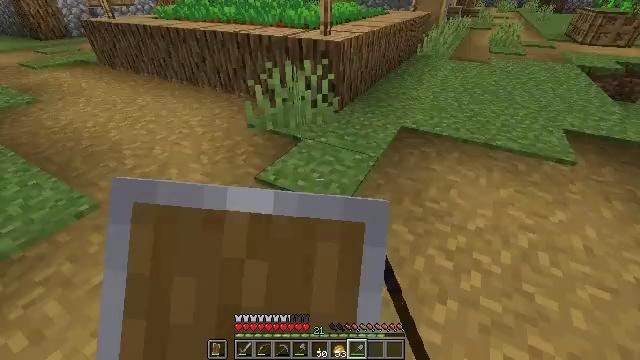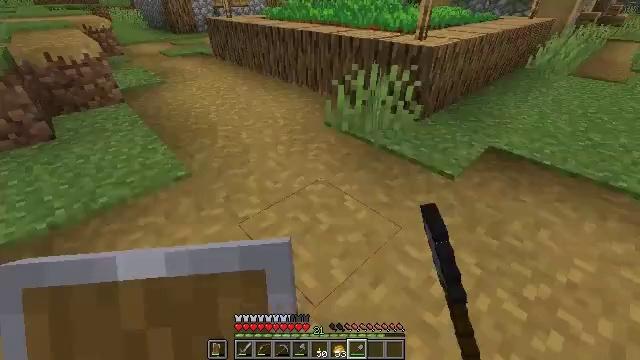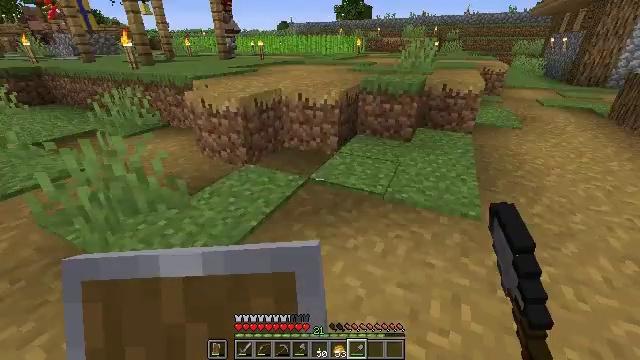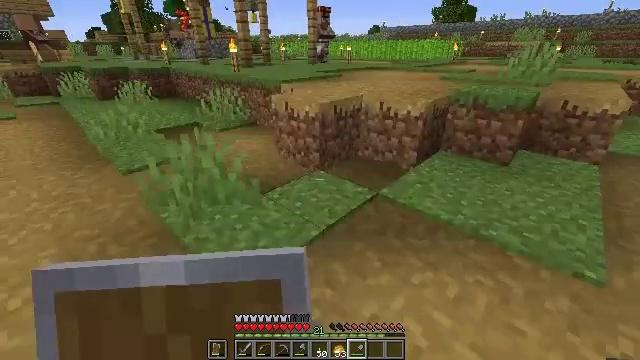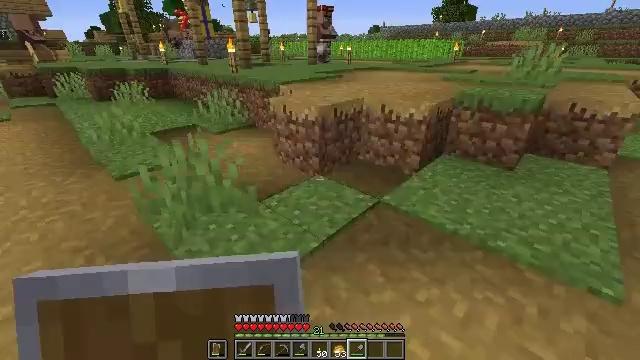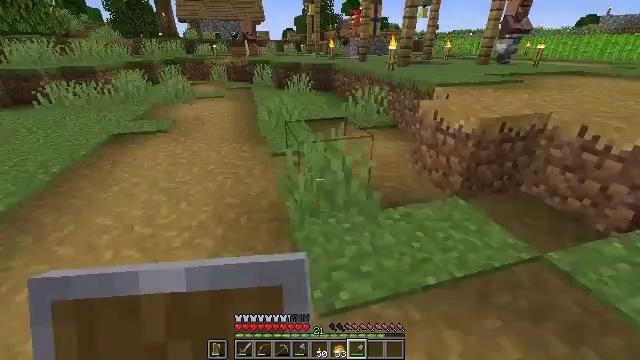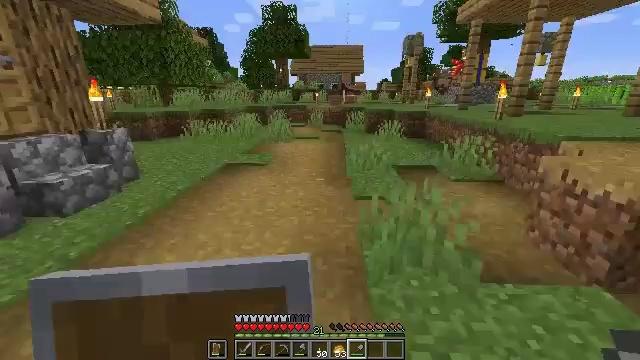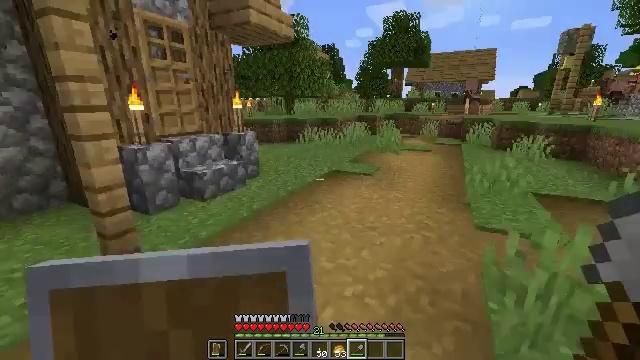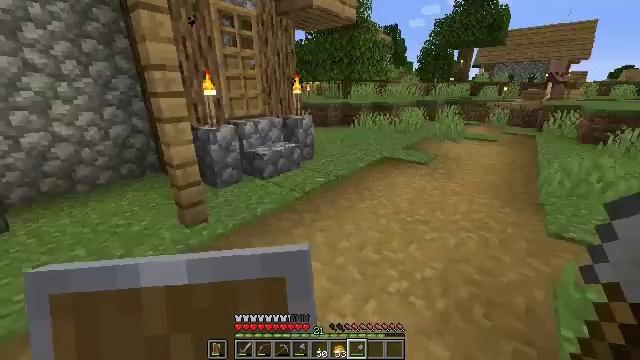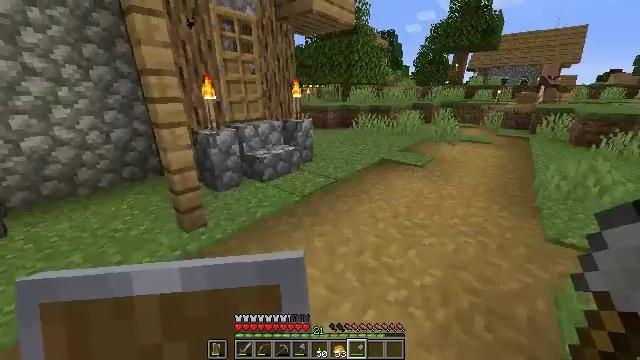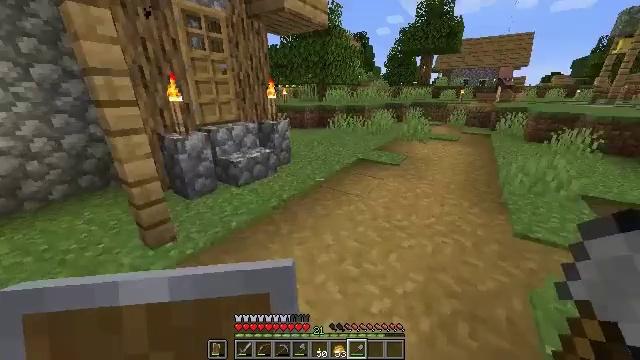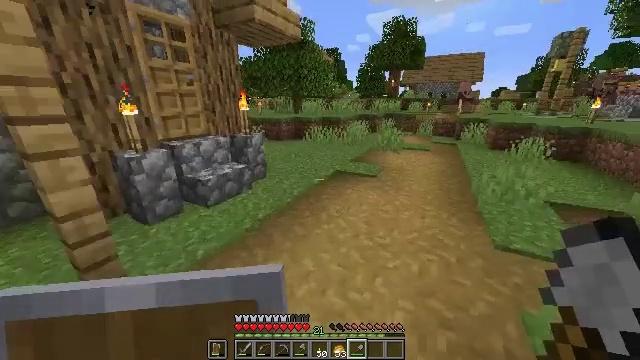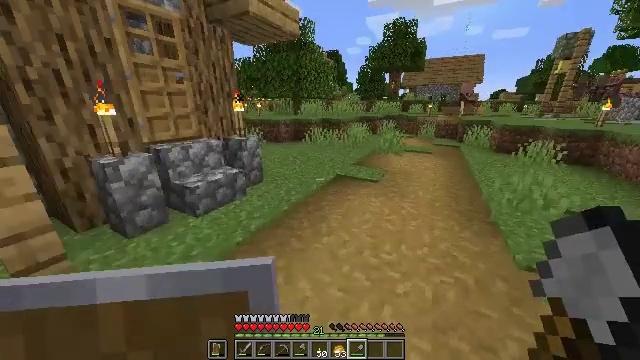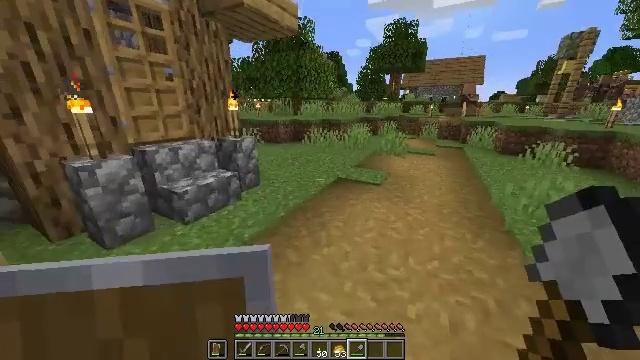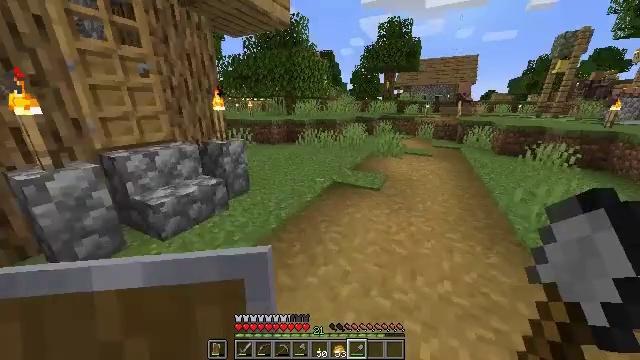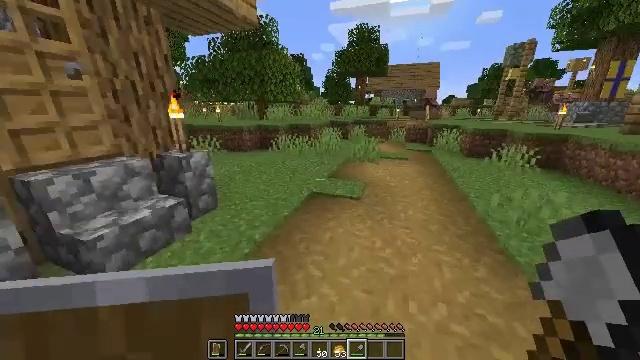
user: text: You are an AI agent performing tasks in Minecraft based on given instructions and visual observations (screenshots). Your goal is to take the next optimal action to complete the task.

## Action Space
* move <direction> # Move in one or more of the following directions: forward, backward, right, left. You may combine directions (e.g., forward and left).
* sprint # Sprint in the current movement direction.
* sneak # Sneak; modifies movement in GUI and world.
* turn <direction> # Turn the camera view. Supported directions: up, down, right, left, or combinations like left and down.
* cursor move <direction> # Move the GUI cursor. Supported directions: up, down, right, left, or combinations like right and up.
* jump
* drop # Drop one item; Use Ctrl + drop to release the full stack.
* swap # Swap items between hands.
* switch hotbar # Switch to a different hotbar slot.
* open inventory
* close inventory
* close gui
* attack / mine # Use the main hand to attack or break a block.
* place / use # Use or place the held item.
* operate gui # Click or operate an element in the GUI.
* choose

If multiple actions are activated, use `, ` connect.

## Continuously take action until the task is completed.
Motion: motion action
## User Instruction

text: Break the torch to collect it.
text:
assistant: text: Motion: turn left
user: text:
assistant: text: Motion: move forward, turn left and up
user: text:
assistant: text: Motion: move forward, turn left
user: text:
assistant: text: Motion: move forward
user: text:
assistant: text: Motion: move forward and move left, turn left
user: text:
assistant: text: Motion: move forward and move left, turn left and up
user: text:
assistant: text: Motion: move forward, sprint, turn left and up
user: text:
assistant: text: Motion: move forward, sprint, turn left and down
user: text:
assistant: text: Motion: move forward
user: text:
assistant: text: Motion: move forward, turn right
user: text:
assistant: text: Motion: move forward, turn right and up
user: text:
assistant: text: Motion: move forward
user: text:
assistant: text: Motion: move forward
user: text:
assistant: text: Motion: move forward, turn right
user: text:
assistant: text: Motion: move forward, turn right and up
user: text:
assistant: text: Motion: move forward, turn right
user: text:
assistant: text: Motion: move forward, turn right
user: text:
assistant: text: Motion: move forward
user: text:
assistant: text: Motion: move forward
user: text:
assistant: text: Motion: move forward, turn right and up
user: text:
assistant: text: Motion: move forward, turn right and up
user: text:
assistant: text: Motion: move forward
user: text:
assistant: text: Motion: move forward
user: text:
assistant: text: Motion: move forward, turn left and down, switch to hotbar 1
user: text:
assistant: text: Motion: move forward, switch to hotbar 1
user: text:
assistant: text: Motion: move forward
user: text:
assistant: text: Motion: move forward
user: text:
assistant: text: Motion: move forward
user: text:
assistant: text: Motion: move forward, sprint, turn right
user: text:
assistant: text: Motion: move forward, sprint